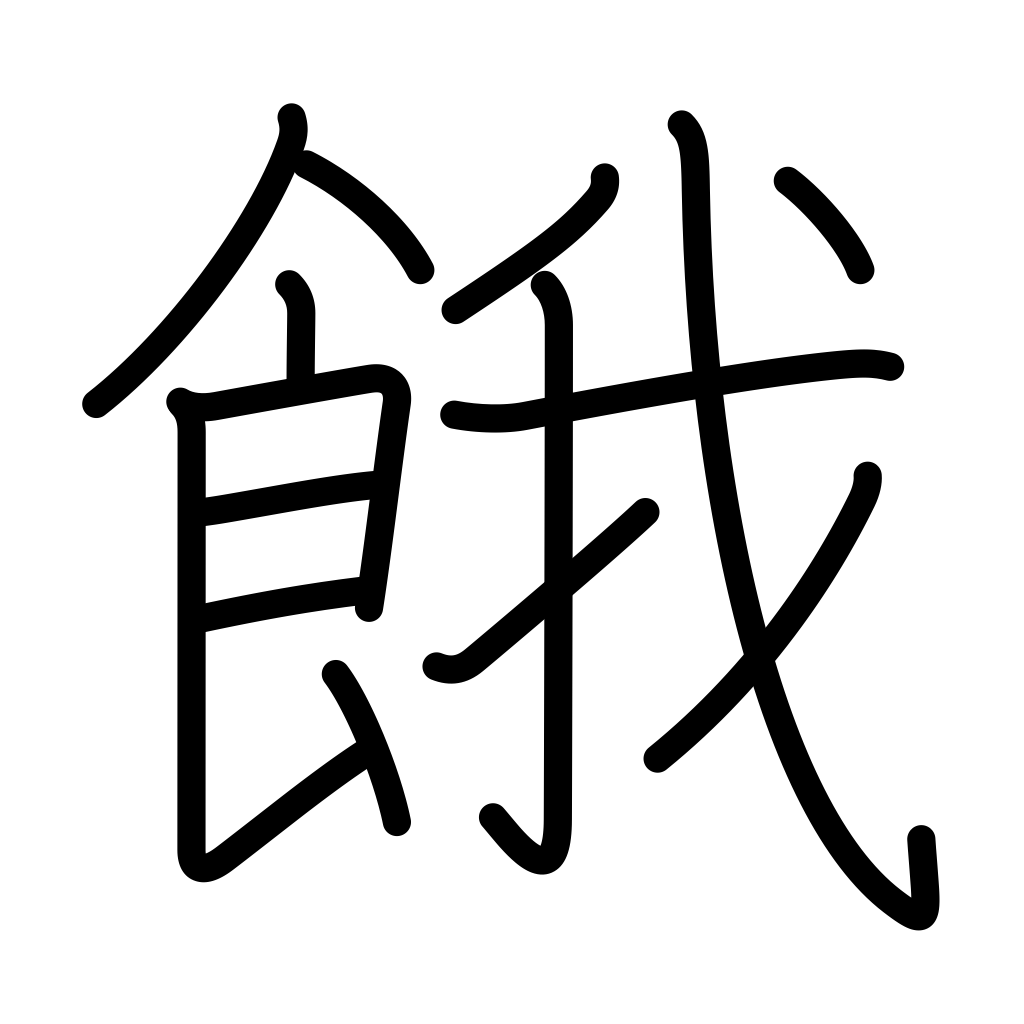
Meaning: starve, hungry, thirst